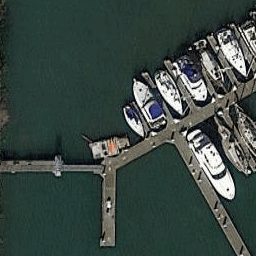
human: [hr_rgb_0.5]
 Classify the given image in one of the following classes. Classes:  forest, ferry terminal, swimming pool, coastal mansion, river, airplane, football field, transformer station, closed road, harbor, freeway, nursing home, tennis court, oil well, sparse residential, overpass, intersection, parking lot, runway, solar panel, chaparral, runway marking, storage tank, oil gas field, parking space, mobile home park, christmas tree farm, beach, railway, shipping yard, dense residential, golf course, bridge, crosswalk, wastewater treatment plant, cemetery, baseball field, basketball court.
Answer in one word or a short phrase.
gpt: harbor